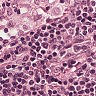
Metastatic tissue present: no